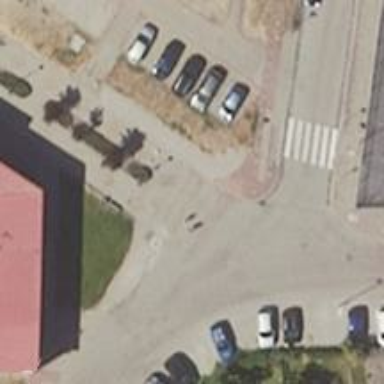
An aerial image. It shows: Pedestrian road.